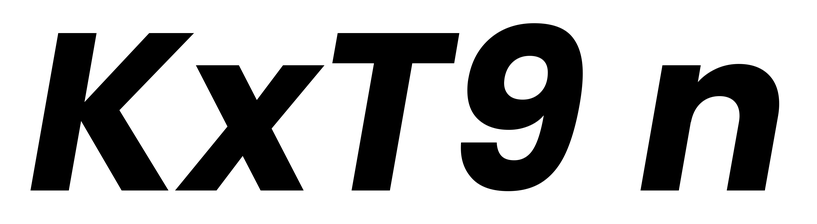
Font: Poppins-BoldItalic